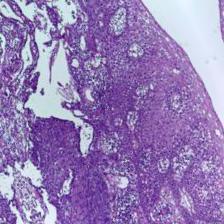
Diagnosis: OSCC